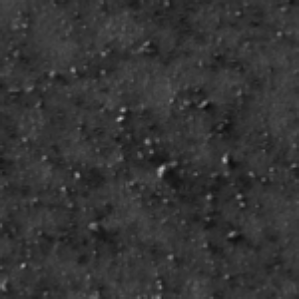
Label: frost